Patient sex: M
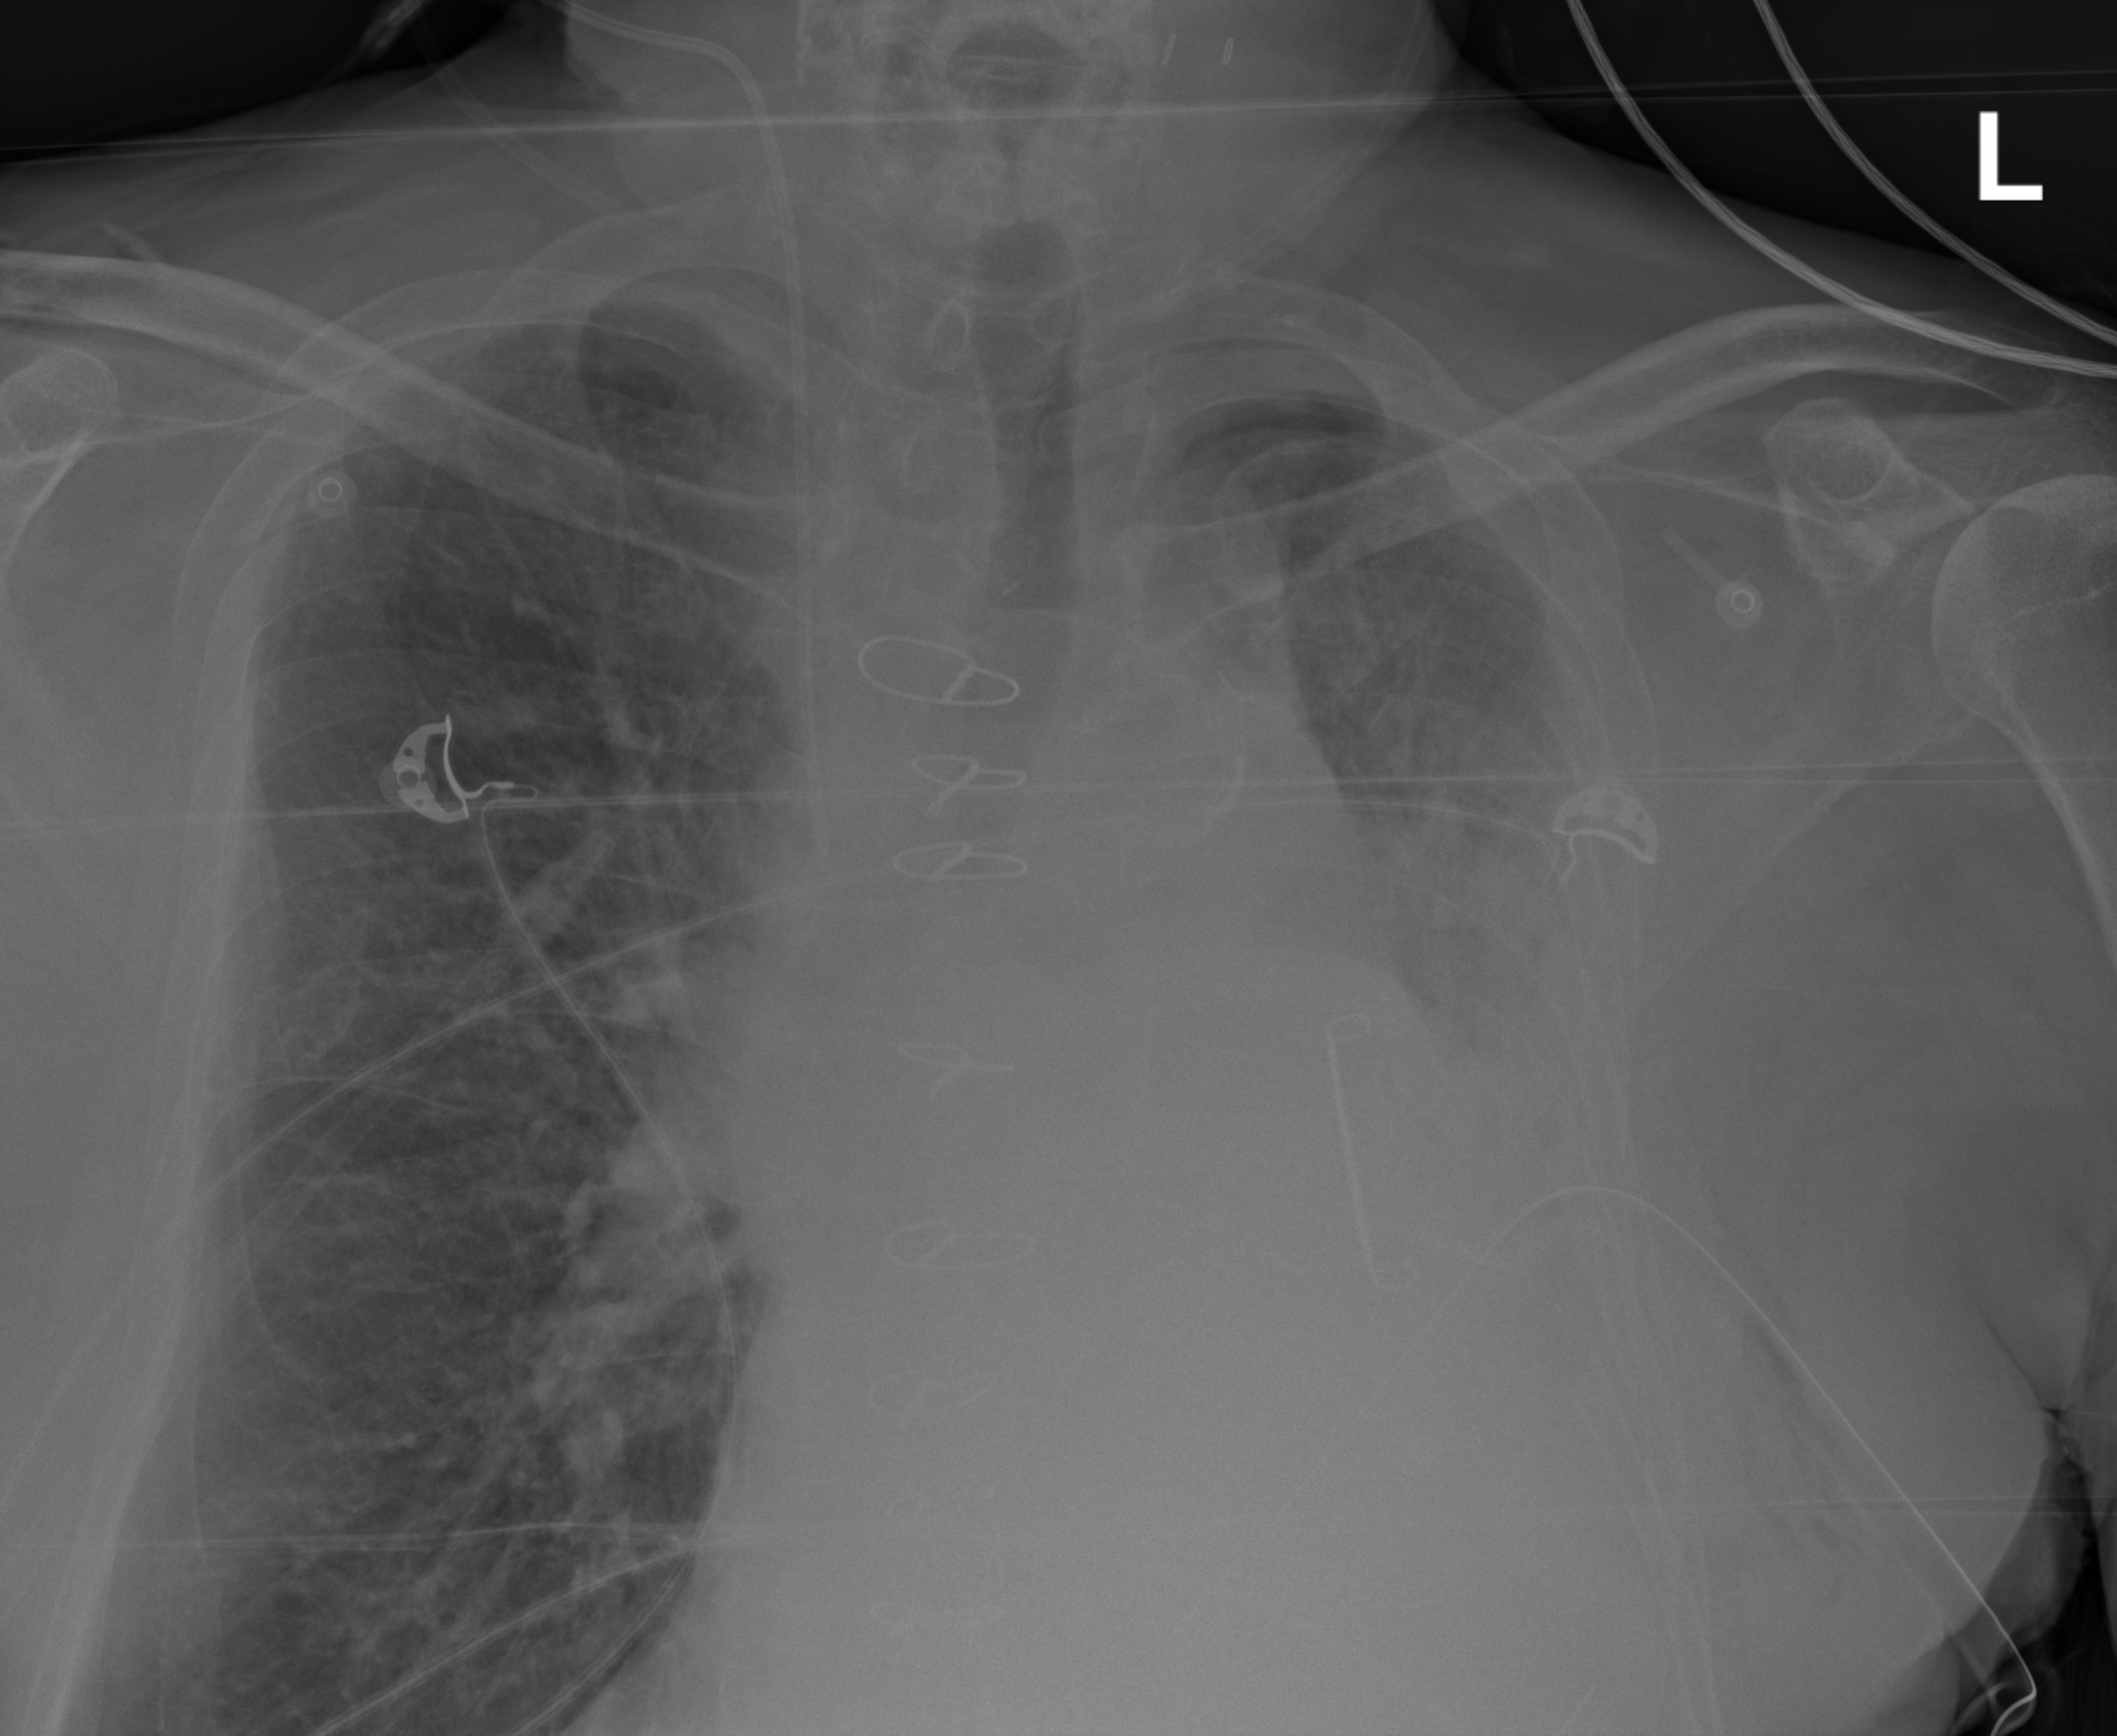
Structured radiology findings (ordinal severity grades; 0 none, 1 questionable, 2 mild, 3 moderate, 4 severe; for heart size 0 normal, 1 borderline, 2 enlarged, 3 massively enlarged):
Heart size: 1
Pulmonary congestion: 2
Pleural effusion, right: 0
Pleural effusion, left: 3
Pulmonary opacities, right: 0
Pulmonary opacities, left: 3
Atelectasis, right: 0
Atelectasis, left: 3